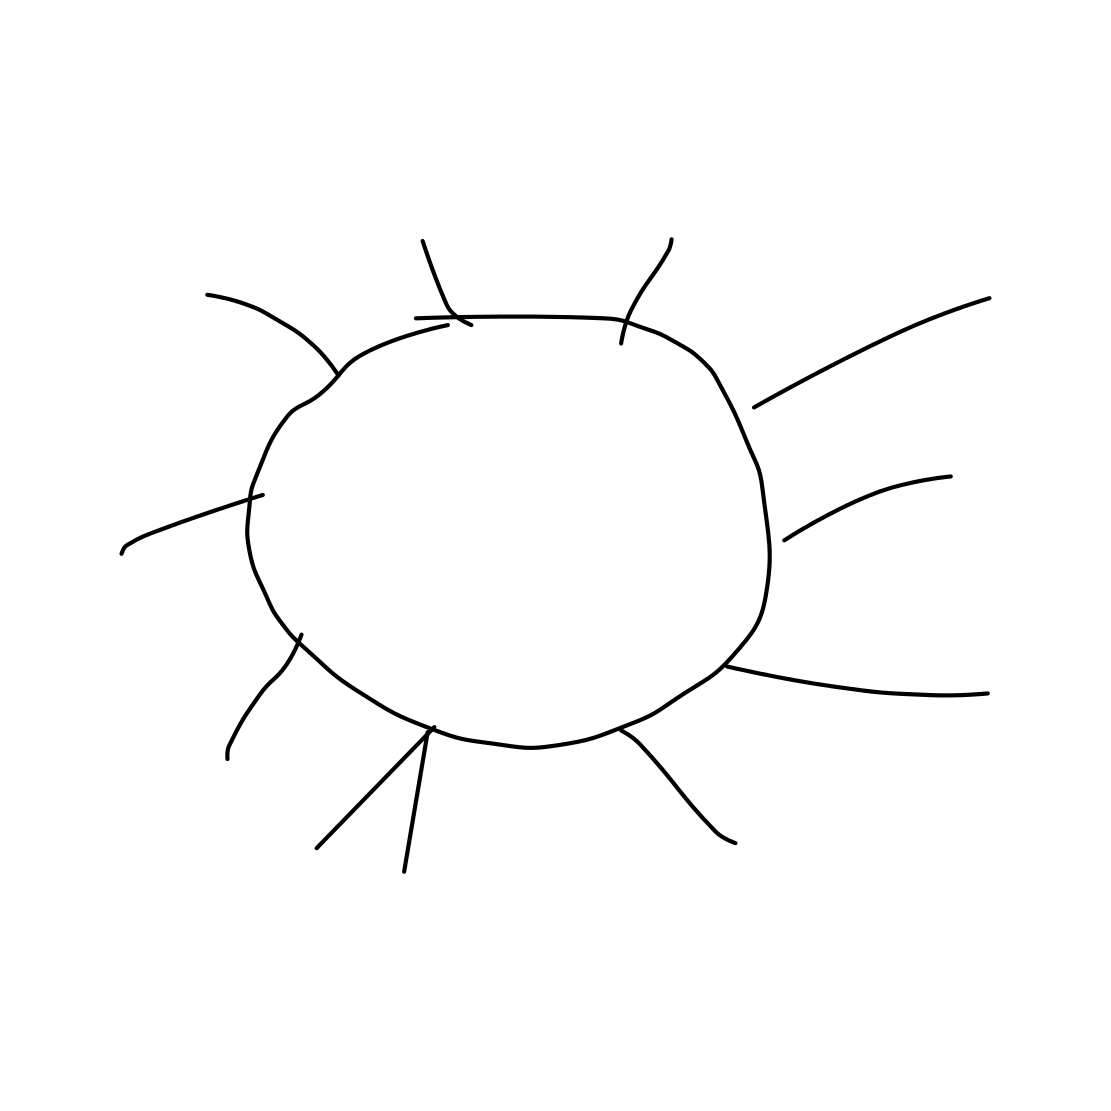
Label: sun